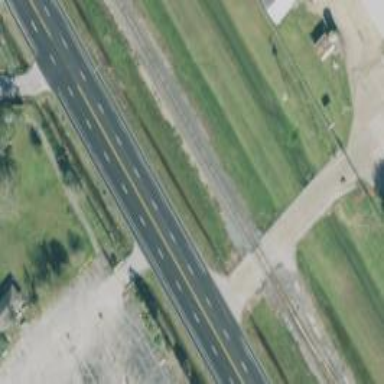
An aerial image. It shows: Primary highway.